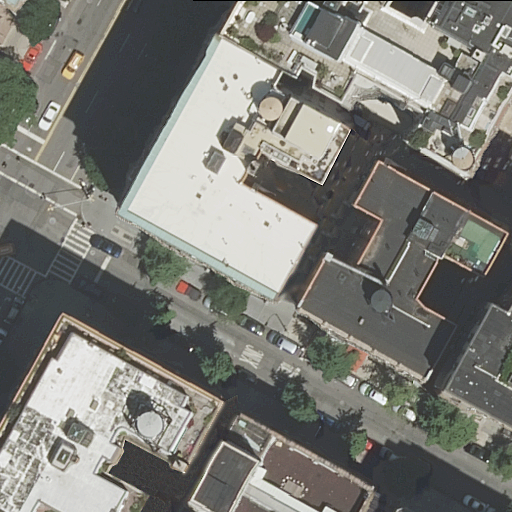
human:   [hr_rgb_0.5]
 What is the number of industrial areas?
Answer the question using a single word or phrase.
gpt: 0

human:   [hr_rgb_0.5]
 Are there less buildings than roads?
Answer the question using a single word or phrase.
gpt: no

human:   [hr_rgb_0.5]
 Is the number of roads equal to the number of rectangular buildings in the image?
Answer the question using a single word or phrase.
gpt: no

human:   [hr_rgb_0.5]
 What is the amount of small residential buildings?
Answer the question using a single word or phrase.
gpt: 3

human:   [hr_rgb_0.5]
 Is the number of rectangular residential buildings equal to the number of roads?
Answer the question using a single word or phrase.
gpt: no

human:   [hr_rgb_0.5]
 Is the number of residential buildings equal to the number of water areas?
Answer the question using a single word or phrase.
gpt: no

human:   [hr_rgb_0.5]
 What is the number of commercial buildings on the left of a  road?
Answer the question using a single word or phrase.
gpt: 0

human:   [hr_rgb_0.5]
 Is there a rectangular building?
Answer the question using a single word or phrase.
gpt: yes

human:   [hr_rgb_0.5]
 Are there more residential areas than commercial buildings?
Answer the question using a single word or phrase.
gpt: no

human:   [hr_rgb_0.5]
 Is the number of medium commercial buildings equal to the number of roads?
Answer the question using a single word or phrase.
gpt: no

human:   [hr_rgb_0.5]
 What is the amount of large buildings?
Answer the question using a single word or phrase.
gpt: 5

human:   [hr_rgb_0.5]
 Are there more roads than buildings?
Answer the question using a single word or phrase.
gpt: no

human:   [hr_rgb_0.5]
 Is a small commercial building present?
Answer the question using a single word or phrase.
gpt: no

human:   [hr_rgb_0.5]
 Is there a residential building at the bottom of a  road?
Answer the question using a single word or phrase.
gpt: yes

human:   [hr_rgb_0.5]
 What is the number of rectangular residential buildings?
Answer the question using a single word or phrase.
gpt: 3

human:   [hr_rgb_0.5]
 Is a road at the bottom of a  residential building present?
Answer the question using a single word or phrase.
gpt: yes

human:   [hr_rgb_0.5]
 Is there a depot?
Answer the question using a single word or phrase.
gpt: no

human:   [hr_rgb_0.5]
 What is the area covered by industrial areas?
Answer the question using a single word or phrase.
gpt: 0m2

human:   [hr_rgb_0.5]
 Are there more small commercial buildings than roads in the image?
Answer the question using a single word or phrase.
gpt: no

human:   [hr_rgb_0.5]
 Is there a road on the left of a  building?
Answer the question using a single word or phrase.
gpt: yes

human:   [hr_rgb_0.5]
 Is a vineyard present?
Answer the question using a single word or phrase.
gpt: no

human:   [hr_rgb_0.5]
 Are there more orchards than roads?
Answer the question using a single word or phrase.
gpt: no

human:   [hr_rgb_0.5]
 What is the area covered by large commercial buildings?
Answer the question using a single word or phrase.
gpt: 0m2

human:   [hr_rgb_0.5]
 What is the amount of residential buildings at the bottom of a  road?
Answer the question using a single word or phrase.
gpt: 6

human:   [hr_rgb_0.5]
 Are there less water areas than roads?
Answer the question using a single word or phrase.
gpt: yes

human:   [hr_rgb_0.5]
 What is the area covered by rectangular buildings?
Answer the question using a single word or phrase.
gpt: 180m2

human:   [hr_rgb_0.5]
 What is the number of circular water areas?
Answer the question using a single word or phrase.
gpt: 0

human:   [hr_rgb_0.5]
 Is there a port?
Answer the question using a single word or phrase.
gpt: no

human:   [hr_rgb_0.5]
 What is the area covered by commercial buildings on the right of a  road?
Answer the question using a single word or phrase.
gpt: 0m2

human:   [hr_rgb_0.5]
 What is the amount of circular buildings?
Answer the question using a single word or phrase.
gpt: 0

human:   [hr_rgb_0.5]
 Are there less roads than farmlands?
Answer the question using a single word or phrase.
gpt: no

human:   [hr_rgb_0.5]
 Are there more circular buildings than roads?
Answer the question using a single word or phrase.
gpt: no

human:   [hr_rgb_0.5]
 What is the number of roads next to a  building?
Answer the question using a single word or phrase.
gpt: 2

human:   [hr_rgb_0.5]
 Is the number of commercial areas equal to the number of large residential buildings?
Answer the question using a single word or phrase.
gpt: no

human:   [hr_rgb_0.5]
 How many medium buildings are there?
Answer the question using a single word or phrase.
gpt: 2

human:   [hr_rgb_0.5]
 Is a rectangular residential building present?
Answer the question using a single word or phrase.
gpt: yes